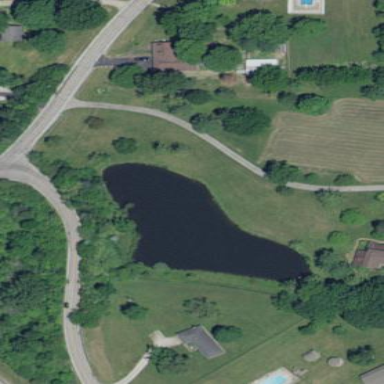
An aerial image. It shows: Pond with natural water.